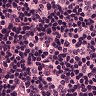
Metastatic tissue present: no